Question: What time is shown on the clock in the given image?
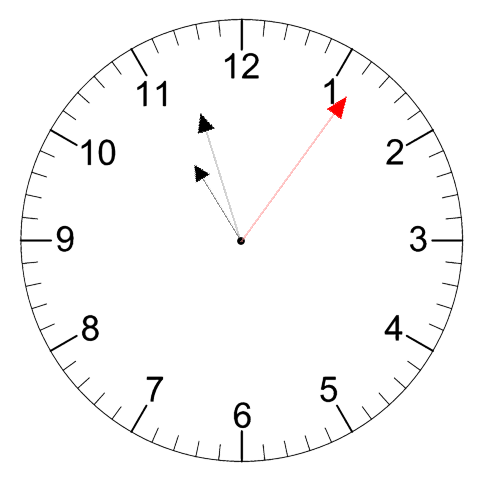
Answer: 10:57:06